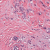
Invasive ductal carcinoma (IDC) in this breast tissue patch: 1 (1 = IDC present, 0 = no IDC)